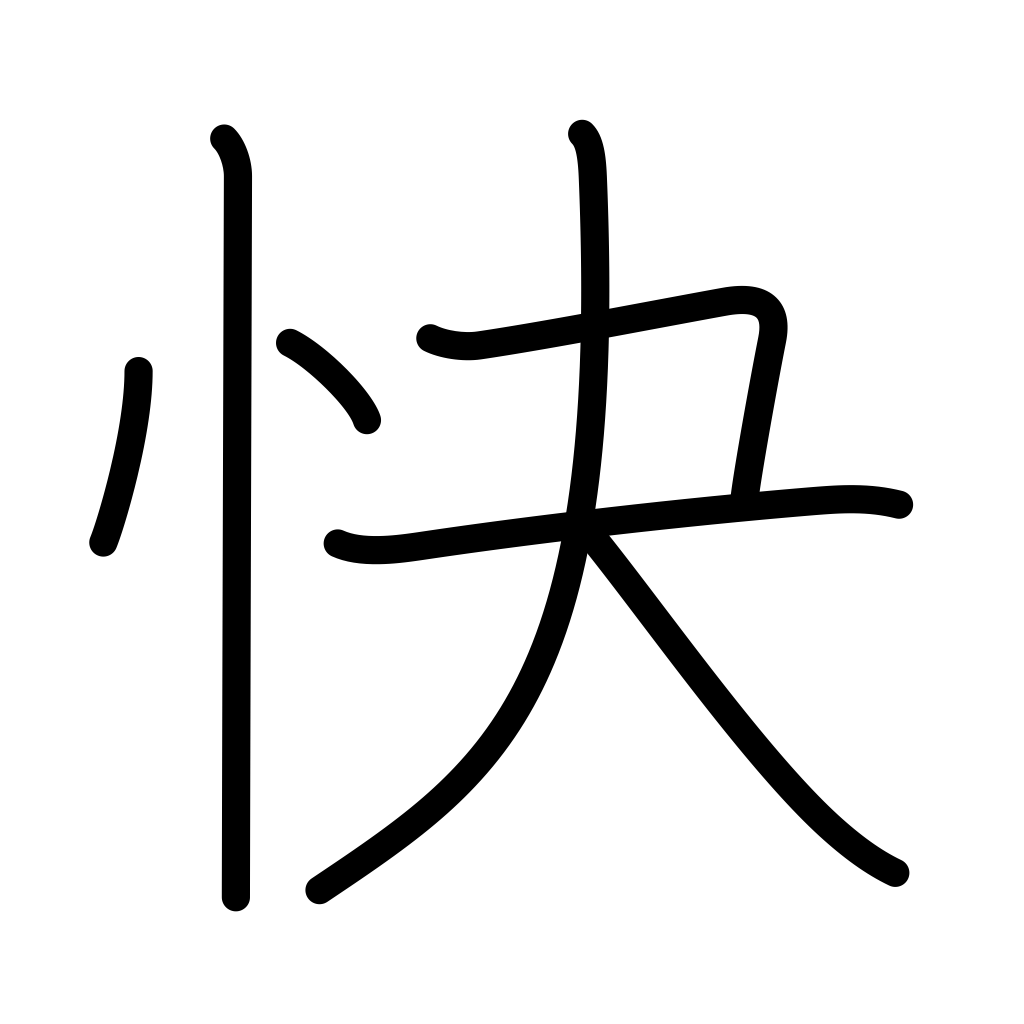
Meaning: cheerful, pleasant, agreeable, comfortable